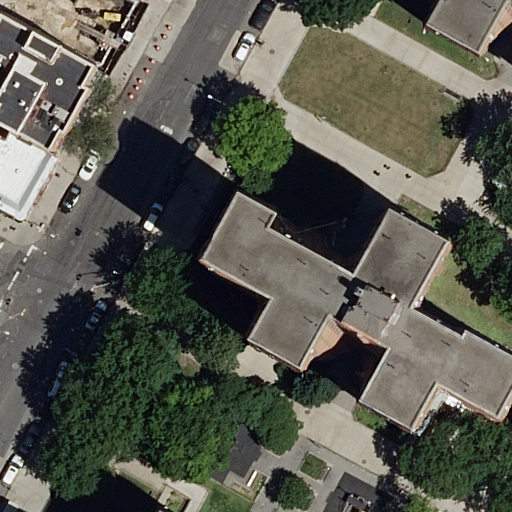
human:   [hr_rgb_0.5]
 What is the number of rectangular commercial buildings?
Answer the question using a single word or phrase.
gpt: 0

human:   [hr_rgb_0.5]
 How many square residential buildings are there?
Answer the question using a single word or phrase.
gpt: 0

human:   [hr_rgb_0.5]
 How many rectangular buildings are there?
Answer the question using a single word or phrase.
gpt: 1

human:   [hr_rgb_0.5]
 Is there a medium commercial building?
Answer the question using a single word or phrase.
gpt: no

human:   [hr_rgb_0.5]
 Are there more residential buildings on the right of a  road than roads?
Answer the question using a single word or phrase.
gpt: no

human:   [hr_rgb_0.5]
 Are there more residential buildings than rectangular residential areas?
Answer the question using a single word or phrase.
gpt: yes

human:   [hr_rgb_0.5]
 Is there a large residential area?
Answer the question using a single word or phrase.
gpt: yes

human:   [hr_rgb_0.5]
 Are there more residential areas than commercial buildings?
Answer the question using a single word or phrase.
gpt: yes

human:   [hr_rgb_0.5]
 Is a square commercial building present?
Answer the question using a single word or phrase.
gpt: no

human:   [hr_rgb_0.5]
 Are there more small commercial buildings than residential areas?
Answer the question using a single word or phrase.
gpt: no

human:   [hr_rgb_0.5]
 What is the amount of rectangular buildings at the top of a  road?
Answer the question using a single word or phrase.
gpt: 1

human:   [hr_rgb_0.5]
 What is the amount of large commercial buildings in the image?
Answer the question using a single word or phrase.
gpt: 0

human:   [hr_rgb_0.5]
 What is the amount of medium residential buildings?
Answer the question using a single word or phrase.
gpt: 3

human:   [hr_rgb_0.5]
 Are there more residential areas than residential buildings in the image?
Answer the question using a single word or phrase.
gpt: no

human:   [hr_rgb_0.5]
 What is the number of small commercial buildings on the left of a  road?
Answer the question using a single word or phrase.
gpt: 0

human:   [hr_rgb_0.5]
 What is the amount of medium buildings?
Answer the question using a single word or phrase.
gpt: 3

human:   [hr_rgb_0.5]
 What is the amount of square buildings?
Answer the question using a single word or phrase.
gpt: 0

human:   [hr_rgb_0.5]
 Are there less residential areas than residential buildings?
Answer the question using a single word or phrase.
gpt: yes

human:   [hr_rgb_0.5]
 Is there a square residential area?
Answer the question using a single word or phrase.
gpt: no

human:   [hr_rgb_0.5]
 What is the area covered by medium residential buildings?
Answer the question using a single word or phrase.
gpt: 554m2

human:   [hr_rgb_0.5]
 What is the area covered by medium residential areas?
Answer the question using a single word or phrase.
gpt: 0m2

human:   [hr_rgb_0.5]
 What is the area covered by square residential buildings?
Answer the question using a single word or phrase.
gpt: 0m2

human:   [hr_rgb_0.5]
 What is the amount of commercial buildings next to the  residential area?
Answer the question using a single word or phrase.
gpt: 0

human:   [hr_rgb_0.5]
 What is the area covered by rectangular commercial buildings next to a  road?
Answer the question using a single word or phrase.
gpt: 0m2

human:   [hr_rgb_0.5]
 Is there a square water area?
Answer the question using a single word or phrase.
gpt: no

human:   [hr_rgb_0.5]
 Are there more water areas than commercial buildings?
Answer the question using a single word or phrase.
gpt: no

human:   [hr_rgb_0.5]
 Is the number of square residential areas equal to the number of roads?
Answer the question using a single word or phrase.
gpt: no

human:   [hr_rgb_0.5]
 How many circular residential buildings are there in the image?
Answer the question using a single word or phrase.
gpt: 0

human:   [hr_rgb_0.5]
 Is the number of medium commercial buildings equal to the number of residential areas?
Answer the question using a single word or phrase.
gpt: no

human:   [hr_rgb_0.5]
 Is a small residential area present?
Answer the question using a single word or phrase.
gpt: no

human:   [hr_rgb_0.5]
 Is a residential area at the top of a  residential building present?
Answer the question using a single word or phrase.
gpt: yes

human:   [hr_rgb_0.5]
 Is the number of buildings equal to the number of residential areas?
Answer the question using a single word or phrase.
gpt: no

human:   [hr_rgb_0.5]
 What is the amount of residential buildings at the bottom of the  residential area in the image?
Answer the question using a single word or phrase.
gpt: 1

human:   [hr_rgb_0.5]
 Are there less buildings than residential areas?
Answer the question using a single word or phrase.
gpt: no

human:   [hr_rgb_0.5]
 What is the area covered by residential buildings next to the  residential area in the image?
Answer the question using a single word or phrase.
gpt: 2985m2

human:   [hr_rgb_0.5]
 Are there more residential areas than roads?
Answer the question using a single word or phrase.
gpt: no